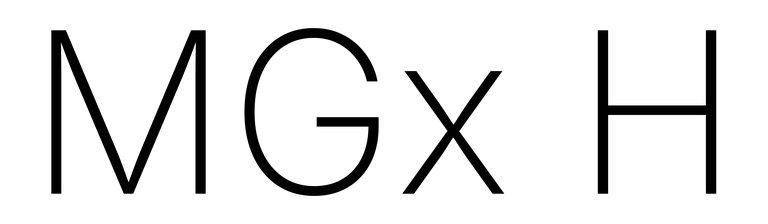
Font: Inter_ExtraLight